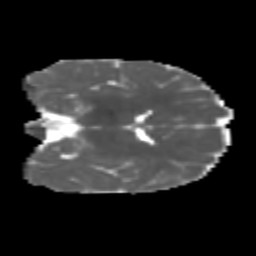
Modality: MD
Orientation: coronal
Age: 6
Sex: female
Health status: healthy